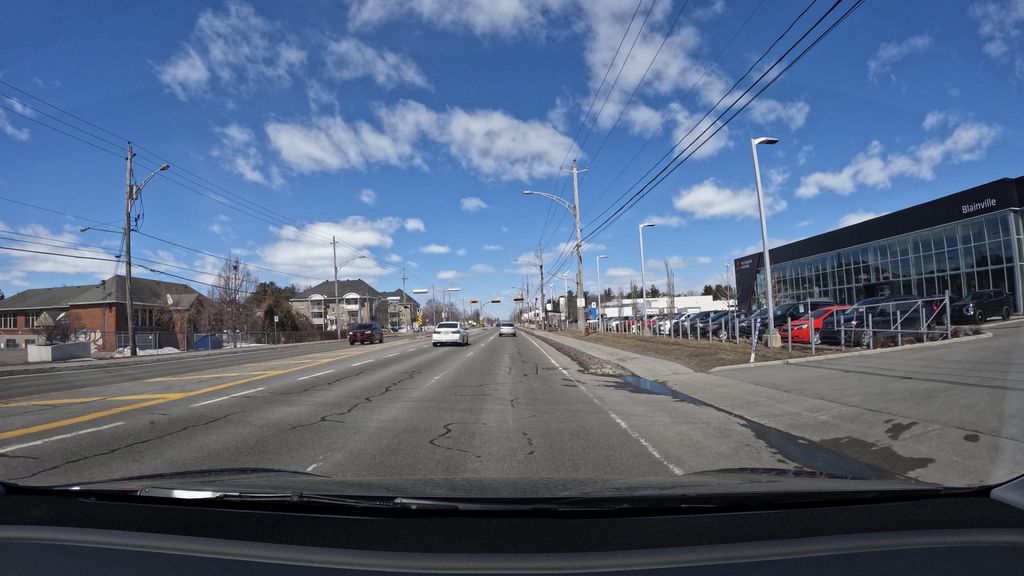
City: montreal